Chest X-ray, AP view. Patient: 60 years old, sex F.
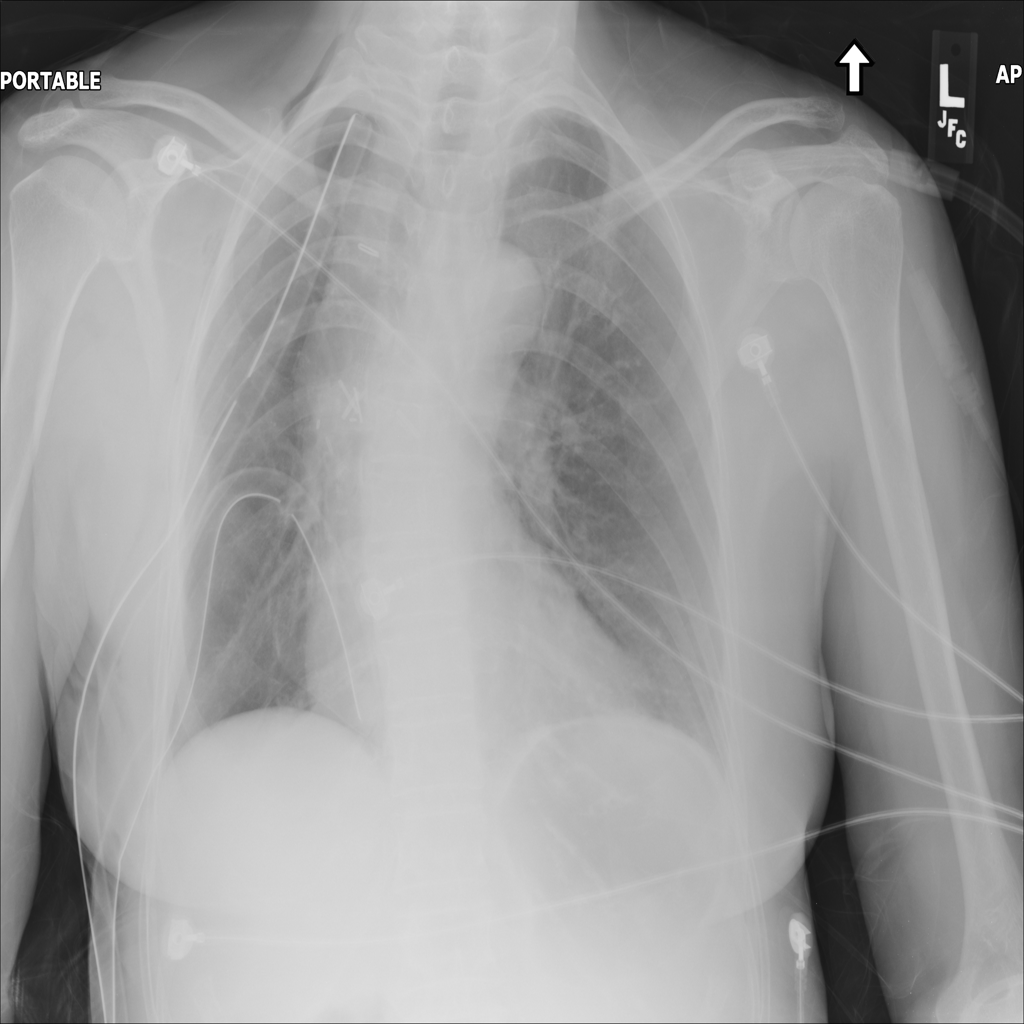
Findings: Infiltration